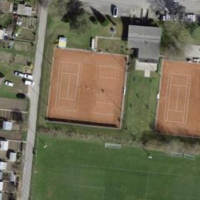
EUNIS habitat code: 53
Species observed at this site:
Galeopsis tetrahit